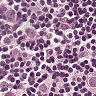
Metastatic tissue present: yes